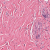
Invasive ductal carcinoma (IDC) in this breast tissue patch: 0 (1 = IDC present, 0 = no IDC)